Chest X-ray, PA view. Patient: 70 years old, sex F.
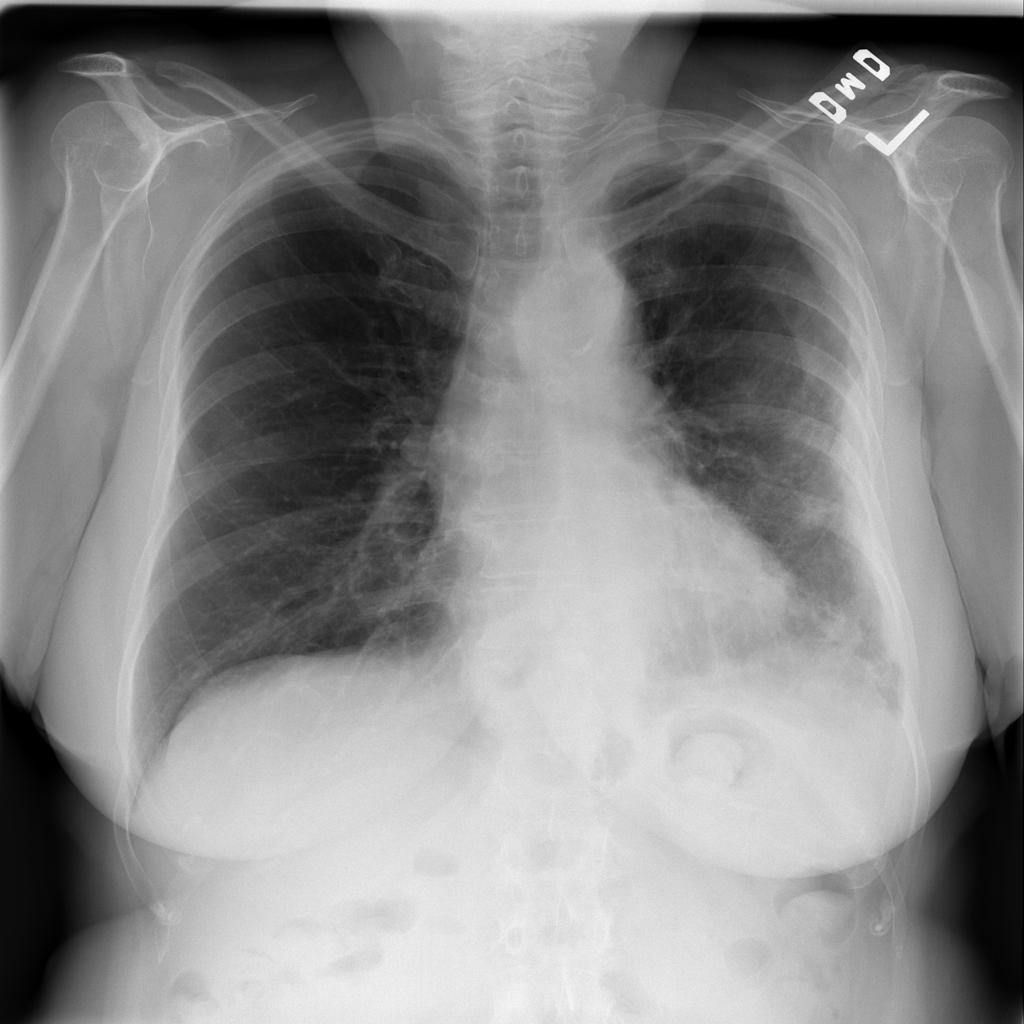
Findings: No Finding